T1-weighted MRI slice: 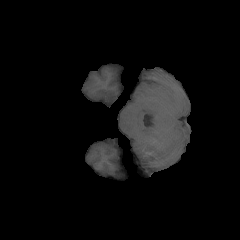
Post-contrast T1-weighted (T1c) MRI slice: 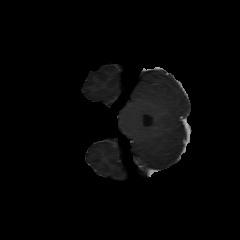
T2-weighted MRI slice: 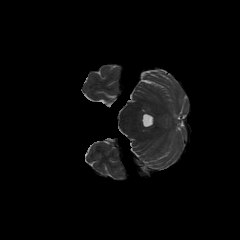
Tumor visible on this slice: no